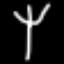
Label: fork